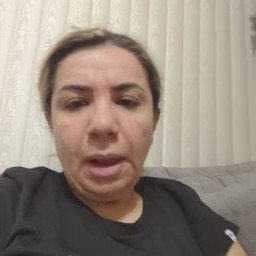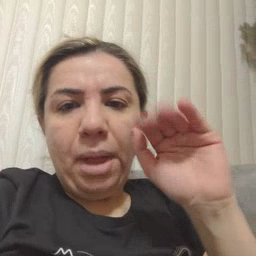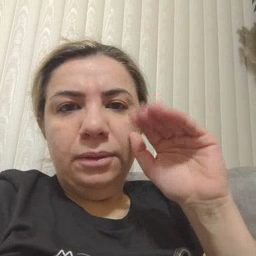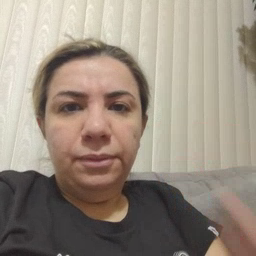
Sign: bye